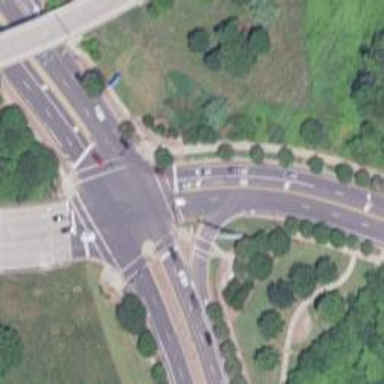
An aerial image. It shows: Footway located on traffic island.